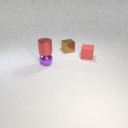
small red metal cylinder above small purple metal sphere